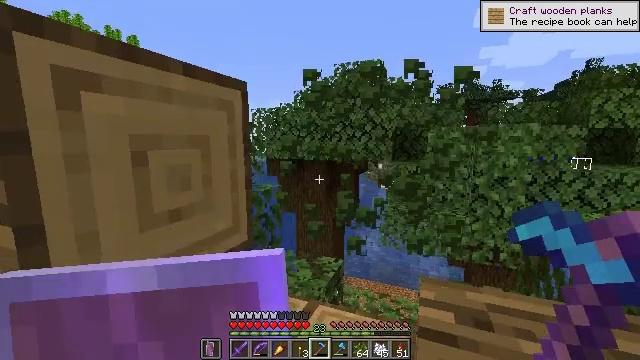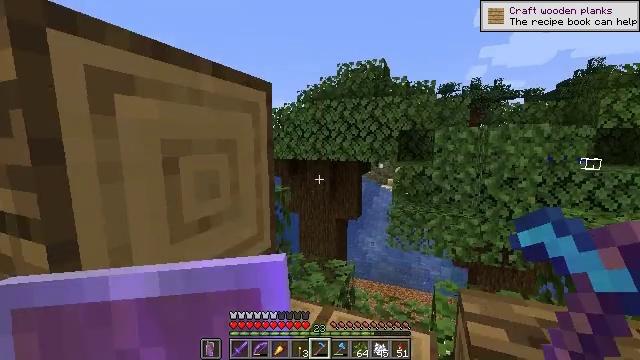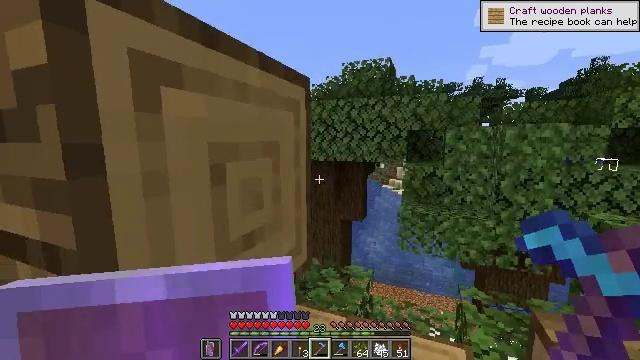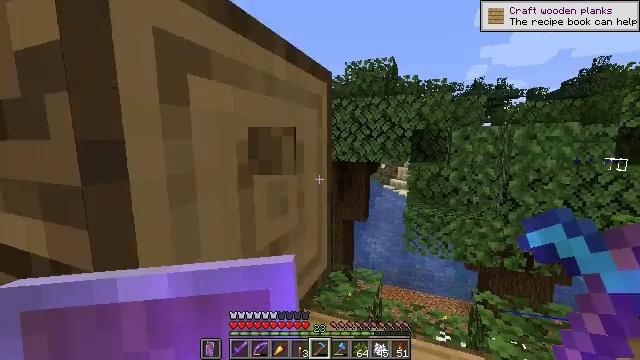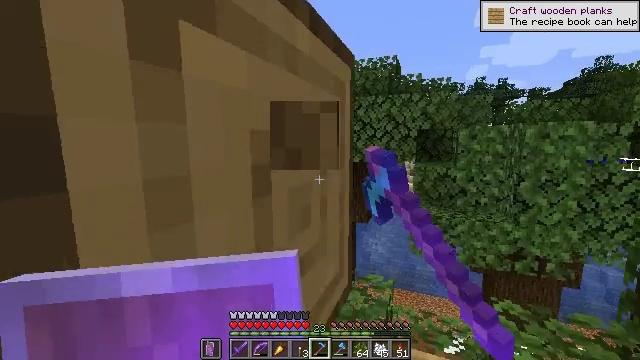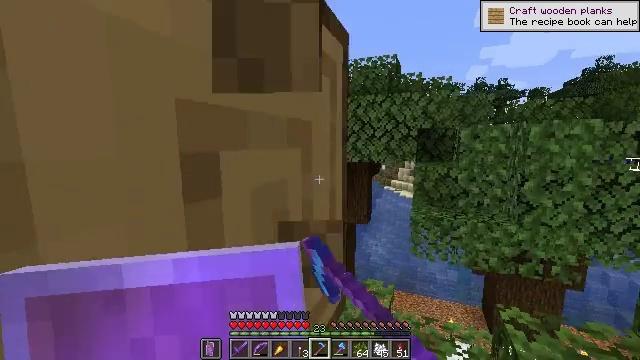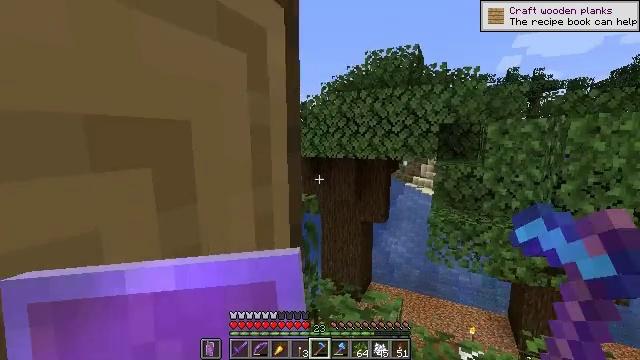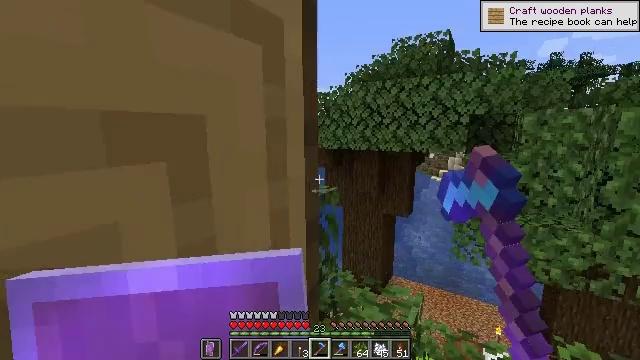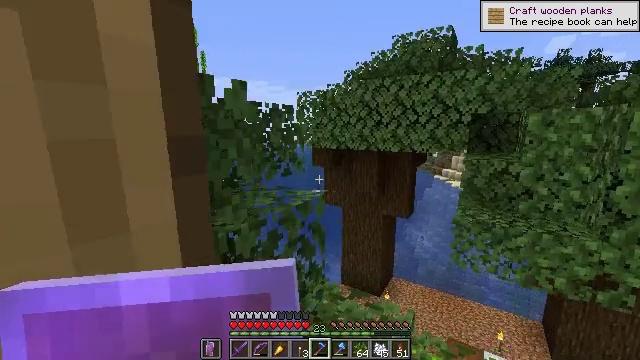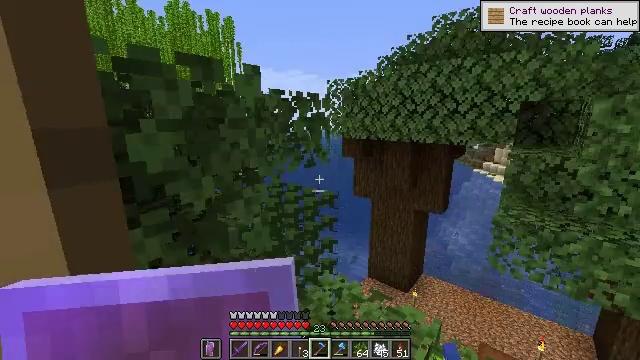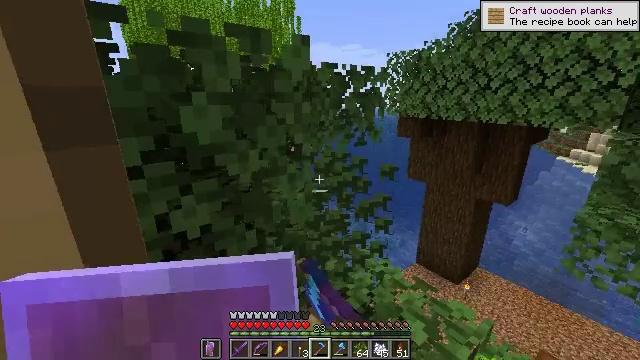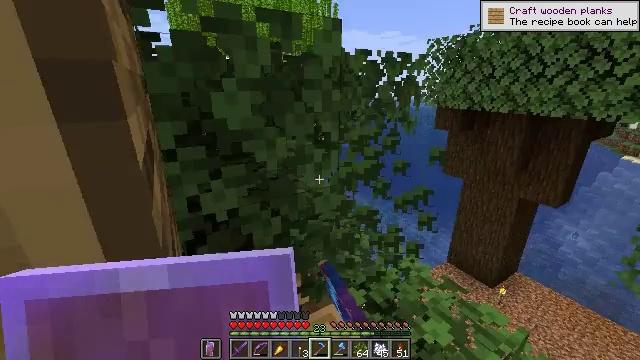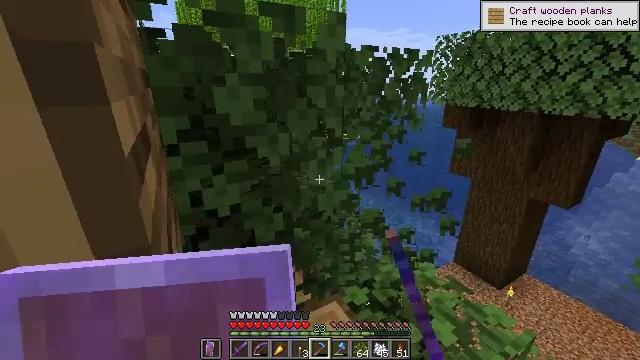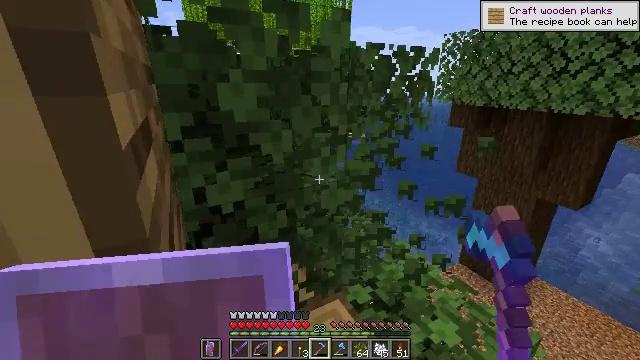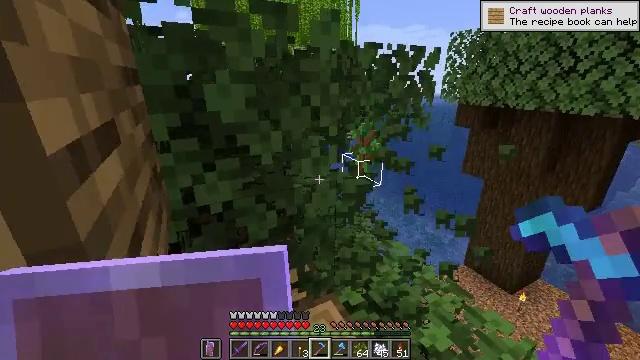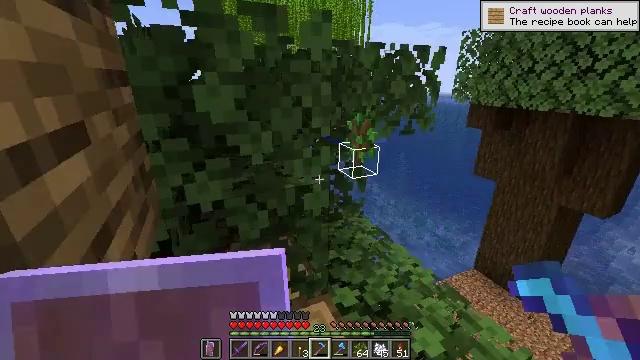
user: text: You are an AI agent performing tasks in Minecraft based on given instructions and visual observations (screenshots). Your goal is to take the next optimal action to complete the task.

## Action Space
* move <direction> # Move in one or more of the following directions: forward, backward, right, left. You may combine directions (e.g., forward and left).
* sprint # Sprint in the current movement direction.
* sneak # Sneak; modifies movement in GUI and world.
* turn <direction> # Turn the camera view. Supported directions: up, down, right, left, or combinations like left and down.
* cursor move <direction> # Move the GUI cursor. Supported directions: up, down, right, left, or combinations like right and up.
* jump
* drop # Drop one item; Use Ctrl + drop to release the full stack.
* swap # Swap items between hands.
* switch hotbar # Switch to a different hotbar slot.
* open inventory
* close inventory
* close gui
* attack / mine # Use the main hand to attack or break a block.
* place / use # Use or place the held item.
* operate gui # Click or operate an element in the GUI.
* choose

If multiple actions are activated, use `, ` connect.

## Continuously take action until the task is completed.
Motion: motion action
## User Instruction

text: Collect some oak leaves.
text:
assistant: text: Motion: move forward and move left, attack / mine
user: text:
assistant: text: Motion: move forward and move left, attack / mine
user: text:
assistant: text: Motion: move forward, attack / mine
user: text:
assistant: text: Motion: move forward and move right, attack / mine
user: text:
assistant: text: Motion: move forward and move right, attack / mine
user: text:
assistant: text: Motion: move forward and move right, turn left, attack / mine
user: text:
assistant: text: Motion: move forward and move right, turn left and down, attack / mine
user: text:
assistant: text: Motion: move forward, attack / mine
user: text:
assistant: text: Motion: turn left and down, attack / mine
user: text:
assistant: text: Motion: turn left and down
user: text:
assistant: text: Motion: turn left and down
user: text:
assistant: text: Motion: turn left
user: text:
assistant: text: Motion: turn left
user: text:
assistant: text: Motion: move right, turn left
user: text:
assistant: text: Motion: move right, turn left
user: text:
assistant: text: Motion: move right, turn left
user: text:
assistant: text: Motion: turn left
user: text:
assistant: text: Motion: turn left
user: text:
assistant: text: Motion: turn left and up
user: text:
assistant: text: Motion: turn left and up, attack / mine
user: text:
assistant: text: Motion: turn left, attack / mine
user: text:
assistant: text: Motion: attack / mine
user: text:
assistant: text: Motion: attack / mine
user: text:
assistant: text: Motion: turn right and up, attack / mine
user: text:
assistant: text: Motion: move forward, turn right and up, attack / mine
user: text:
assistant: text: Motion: move forward, turn right and up, attack / mine
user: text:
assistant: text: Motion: move forward, turn right and up, attack / mine
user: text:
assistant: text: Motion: move forward, turn right, attack / mine
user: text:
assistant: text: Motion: move forward, turn right, attack / mine
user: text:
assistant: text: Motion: move forward, turn right, attack / mine